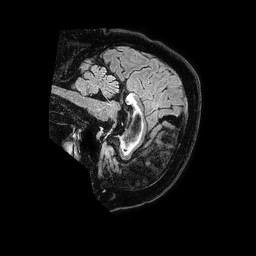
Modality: FLAIR
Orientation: sagittal
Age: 73
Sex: male
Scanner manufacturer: philips
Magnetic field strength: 1.5 T
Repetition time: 4.8 s
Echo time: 0.3 s